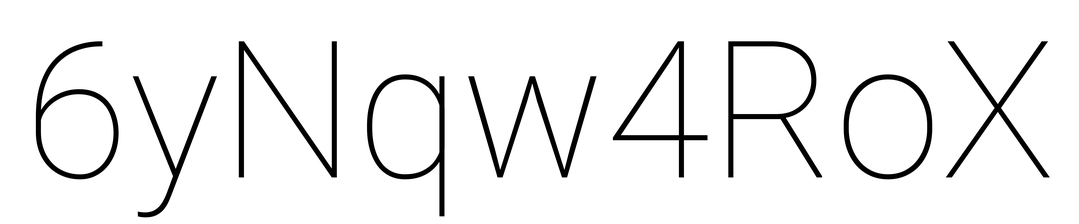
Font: Roboto_Thin